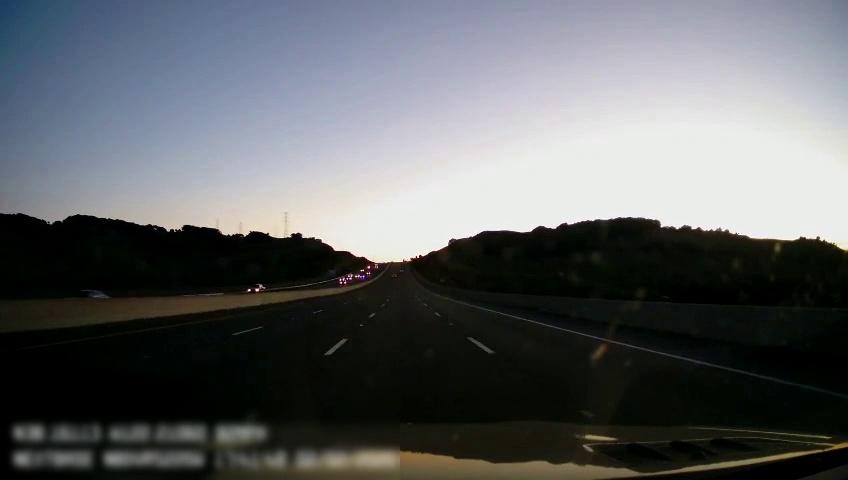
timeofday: Dusk/Dawn/Twilight
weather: Sunny
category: Drivable Space
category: Vehicles | Car
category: Vehicles | Car
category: Lanes | Alternate Lane
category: Lanes | Current Lane
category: Lanes | Current Lane
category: Lanes | Alternate Lane
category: Lanes | Alternate Lane